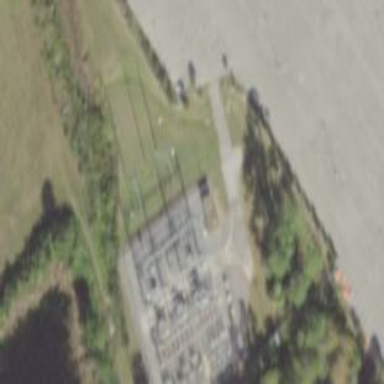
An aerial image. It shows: Outdoor distribution power substation.